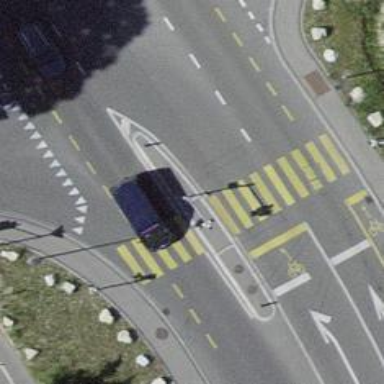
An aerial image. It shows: Road with traffic signals.